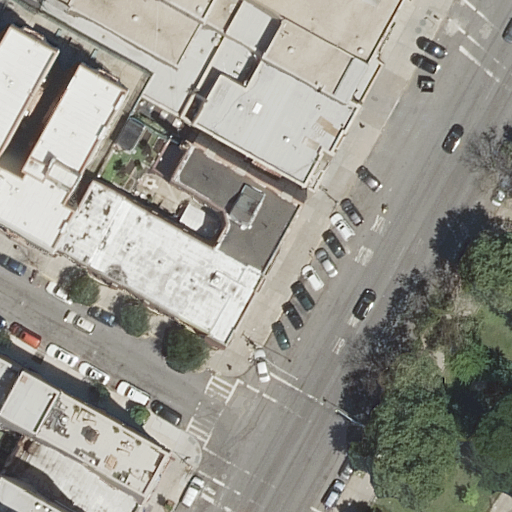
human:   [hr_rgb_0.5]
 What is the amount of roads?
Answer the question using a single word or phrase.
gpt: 10

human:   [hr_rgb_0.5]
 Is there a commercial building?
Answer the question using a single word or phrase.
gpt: no

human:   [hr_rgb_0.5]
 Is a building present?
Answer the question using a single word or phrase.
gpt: yes

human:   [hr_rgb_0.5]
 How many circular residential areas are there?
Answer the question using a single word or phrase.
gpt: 0

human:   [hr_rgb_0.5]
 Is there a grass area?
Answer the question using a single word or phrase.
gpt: yes

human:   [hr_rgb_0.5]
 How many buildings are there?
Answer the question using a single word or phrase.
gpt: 6

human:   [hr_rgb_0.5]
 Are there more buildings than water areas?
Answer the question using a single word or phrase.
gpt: yes

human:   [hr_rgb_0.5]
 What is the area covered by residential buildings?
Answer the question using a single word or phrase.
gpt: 2212m2

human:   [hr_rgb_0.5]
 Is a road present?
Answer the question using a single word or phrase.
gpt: yes

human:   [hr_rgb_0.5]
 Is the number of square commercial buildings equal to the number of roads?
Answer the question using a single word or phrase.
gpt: no

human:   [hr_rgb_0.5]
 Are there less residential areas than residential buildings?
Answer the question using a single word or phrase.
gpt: yes

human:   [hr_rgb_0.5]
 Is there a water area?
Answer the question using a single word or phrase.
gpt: no

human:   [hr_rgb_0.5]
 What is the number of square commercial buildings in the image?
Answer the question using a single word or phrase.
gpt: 0

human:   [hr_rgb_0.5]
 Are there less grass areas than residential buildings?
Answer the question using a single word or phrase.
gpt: yes

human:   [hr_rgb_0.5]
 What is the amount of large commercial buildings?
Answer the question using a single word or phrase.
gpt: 0

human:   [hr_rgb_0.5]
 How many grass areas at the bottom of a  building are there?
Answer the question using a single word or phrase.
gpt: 1

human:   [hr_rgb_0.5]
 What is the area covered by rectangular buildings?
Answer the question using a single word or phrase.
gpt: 219m2

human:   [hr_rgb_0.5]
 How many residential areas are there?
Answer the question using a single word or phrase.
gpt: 1

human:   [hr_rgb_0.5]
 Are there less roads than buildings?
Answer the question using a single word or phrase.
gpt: no

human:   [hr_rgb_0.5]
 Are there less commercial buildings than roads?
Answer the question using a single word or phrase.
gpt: yes

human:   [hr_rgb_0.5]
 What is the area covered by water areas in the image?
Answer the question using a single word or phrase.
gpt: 0m2

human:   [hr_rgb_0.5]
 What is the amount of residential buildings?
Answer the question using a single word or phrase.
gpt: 5

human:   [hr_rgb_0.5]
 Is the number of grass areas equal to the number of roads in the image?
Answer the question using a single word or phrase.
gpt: no

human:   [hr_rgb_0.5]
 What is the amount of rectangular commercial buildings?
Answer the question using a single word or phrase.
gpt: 0

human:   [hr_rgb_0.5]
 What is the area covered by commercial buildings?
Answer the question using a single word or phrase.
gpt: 0m2

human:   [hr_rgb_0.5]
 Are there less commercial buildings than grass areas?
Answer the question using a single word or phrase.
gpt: yes

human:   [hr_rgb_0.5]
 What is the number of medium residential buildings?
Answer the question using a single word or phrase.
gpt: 2

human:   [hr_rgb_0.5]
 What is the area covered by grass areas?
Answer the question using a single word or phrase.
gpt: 764m2

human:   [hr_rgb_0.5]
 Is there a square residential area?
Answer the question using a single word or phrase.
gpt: no

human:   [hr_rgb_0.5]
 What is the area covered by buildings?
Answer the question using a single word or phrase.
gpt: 3691m2

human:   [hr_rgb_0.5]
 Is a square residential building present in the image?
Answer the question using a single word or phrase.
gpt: no

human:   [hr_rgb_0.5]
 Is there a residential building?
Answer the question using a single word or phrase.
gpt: yes

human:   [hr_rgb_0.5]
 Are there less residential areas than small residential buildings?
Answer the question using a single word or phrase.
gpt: no

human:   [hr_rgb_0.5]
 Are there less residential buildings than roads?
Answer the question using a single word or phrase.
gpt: yes

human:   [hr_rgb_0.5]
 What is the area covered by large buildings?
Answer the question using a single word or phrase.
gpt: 3191m2

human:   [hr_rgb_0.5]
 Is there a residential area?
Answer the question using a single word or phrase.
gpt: yes

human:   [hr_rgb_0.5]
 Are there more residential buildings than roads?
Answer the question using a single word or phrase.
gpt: no

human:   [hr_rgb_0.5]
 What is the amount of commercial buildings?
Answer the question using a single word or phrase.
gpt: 0

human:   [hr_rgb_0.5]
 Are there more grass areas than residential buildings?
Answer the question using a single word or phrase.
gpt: no

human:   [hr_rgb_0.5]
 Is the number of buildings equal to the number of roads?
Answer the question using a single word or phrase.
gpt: no

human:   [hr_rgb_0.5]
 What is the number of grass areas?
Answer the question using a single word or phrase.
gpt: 1

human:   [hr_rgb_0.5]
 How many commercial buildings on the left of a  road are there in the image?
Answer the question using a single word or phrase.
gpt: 0

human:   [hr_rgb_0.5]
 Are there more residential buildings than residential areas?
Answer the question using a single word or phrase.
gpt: yes

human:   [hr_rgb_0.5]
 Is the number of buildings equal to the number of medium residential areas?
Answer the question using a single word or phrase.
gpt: no

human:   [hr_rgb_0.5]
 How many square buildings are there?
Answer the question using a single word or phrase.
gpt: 0

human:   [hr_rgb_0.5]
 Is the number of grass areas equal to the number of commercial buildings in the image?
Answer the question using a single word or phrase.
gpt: no

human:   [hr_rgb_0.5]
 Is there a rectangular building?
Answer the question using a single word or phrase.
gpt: yes

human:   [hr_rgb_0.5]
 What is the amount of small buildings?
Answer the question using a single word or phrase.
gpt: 1

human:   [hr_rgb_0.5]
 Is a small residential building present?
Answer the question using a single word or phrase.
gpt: yes

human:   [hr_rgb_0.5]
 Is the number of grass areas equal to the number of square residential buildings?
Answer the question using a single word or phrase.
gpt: no

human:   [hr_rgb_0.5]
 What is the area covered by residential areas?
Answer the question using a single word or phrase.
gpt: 3538m2

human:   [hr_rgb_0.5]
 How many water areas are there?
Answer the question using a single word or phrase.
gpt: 0

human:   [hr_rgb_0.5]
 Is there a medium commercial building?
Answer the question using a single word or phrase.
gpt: no

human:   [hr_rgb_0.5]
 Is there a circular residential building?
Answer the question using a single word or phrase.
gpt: no

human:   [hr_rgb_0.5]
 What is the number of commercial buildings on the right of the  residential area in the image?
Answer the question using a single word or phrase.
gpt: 0

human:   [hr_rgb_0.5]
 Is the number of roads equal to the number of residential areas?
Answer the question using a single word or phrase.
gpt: no

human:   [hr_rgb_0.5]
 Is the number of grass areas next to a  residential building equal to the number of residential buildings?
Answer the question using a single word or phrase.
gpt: no

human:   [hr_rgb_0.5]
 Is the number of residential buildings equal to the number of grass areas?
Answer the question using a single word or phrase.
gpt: no

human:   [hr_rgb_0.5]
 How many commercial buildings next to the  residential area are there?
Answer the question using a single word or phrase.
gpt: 0

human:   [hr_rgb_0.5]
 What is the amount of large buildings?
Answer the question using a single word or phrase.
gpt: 3

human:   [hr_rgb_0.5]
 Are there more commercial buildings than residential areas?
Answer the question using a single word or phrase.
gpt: no

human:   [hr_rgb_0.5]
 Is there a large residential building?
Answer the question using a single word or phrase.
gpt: yes

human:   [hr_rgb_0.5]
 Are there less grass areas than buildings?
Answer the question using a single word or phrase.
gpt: yes

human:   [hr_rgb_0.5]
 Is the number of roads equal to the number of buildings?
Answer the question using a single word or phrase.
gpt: no